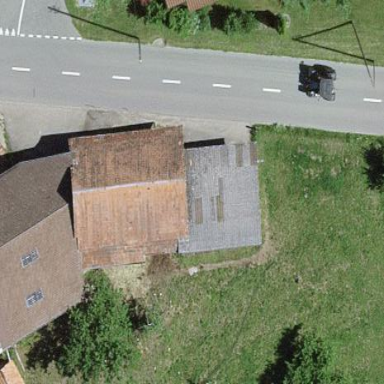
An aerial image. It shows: Barn.